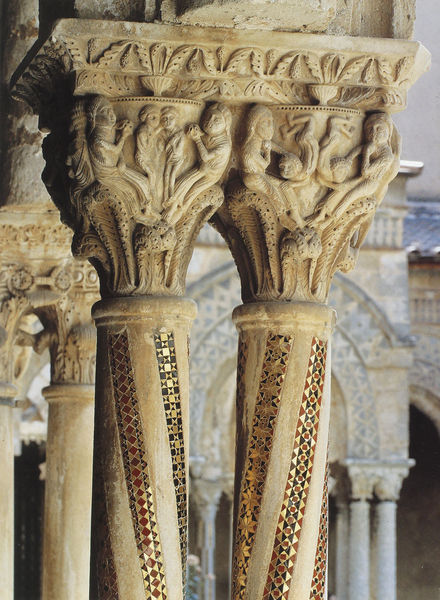
Titel: Kreuzgang
Standort: Monreale, Dom (EU - I - Sizilien)
Schlagwörter: blätter, schatten, frauen, grün, menschen, sitzen, braun, bunt, licht, schwarz, säule, säulen, gebäude, haus, rot, beige, leute, muster, ornament, alt, geschichte, mensch, stein, kirche, gold, pflanzen, kinder, engel, beine, relief, bein, bilder, bogen, figuren, essen, weiber, ornamente, verzierung, foto, fotografie, photographie, deko, mosaik, kapitell, intarsien, photo, verziert, doppelsäulen, skulpturen, märchen, romanik, griechenland, korinth, tempel, drehung, schaft, wendel, ägypten, kreuzgang, säulenschaft, fotograie, blattranken, verkröpft, glitzernd, saule, halbplasik